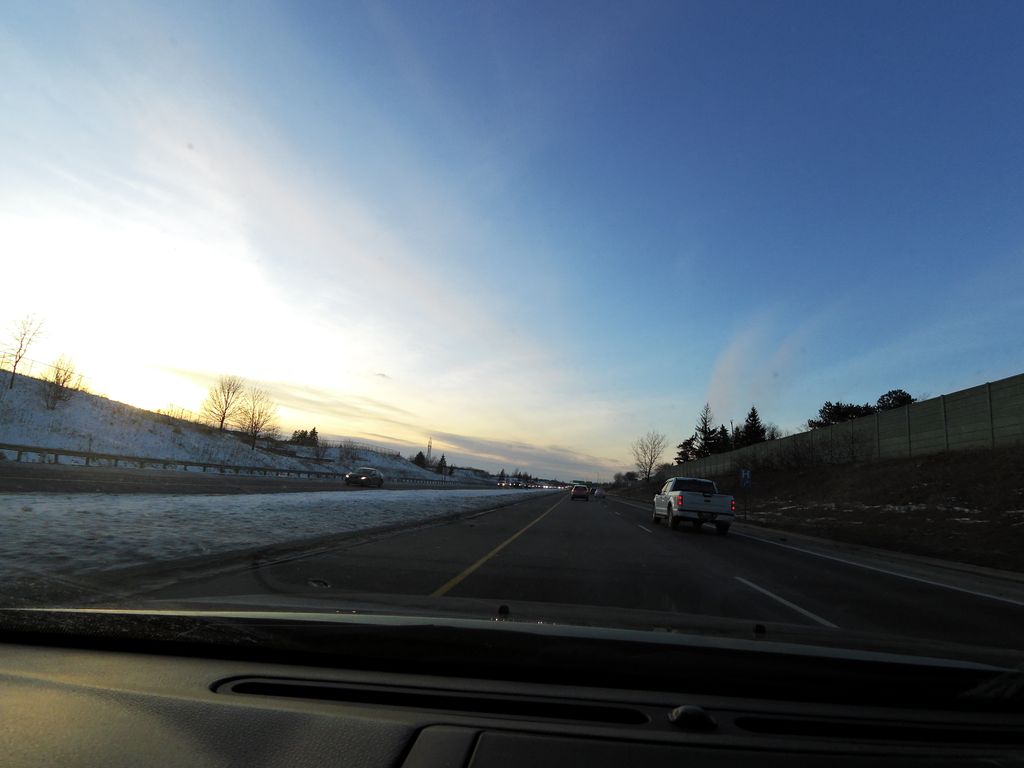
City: hamilton